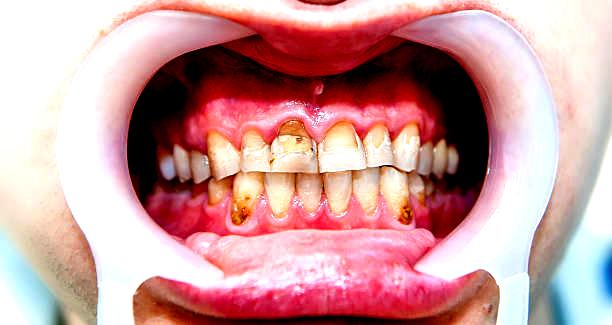
Condition: Calculus